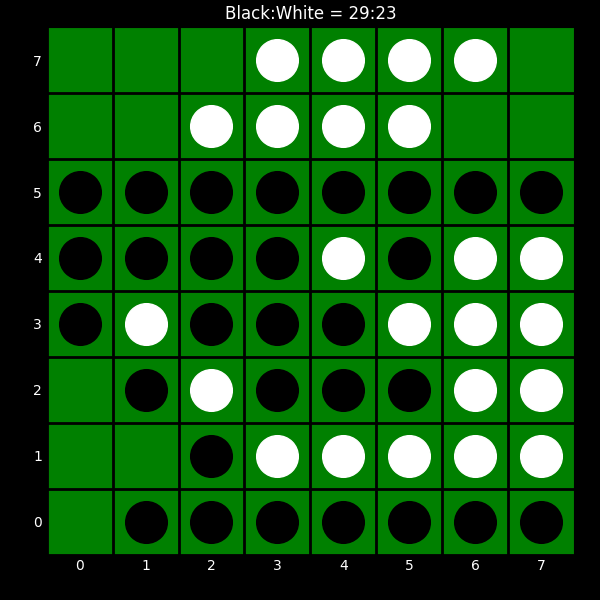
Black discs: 29
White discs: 23